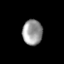
Tissue: skin
Cell type: Epithelial cells
Senescence score: 0.2228
Nuclear area (px): 494
Mean DAPI intensity: 153.289